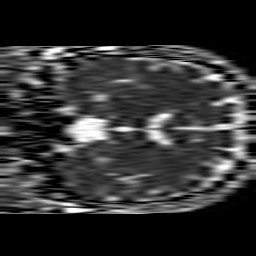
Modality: ADC
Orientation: coronal
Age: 28
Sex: male
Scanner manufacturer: philips
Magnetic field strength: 1.5 T
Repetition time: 3.359 s
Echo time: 0.09255 s